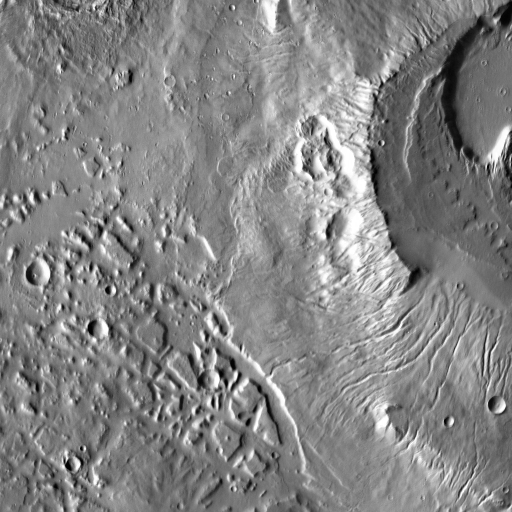
Crater classes present: Background, Other, Buried, Secondary